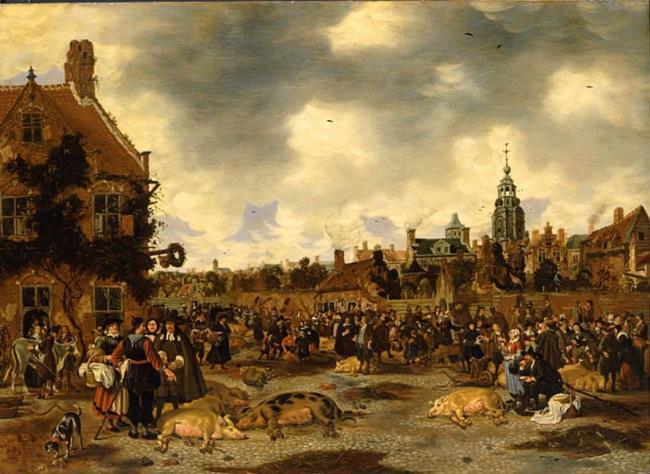
Title: Pigs market near St. Jacob's church in The Hague
Artist: Sybrand van Beest
Earliest date: 1668
Latest date: 1668
Genre: painting
Iconography: cattle
Keywords: genre, market (event), pig, city, church, dog